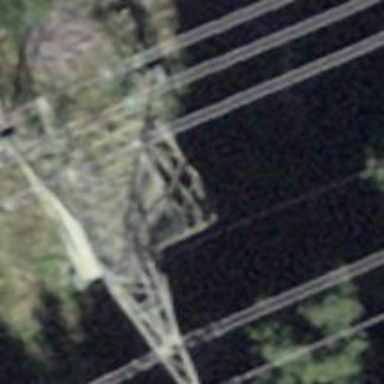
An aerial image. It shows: Power tower.